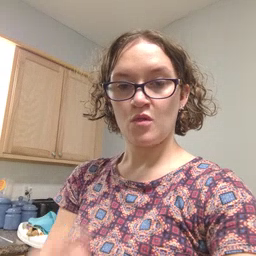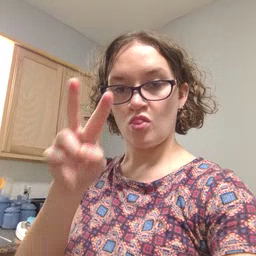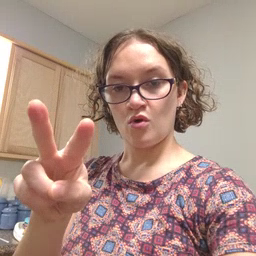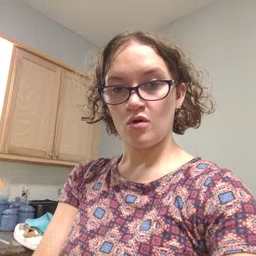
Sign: look